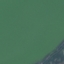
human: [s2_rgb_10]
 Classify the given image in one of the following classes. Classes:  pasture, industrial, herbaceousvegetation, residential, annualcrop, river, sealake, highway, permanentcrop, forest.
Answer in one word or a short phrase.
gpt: SeaLake